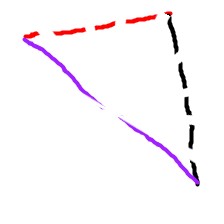
Shape: triangle